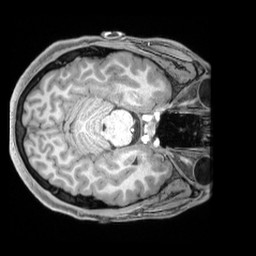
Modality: T1w
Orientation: axial
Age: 26
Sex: male
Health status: ill
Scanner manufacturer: siemens
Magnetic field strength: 3 T
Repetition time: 2.2 s
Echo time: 0.00218 s